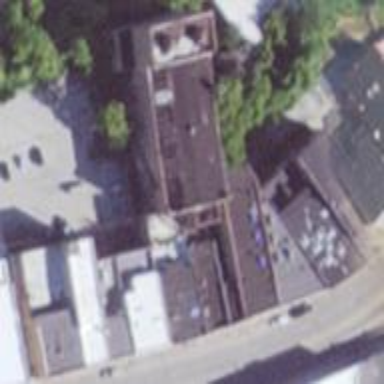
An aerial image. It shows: Commercial building.